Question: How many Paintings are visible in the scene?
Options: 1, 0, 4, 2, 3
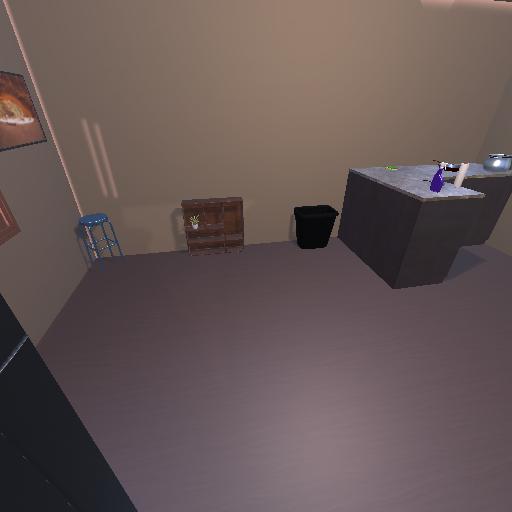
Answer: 1